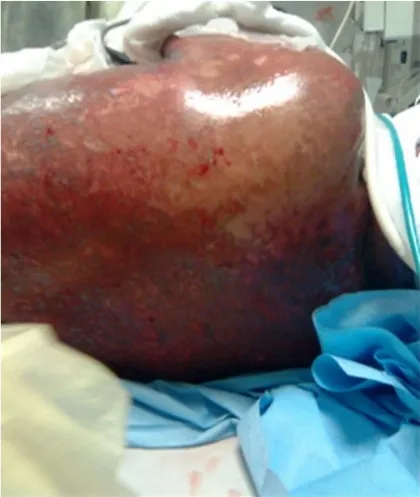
Illustration shows erythroderma and scaly skin of the trunk.
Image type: medical_photograph (other_medical_photograph)